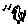
Label: bird